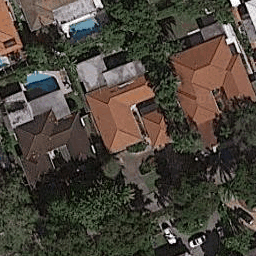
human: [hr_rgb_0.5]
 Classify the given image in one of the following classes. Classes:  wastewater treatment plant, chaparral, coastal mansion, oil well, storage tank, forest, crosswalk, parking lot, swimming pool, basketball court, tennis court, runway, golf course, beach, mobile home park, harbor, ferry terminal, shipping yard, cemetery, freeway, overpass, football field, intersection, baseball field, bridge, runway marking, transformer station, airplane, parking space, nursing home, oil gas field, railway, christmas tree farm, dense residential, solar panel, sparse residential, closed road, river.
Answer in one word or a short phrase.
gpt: coastal mansion